Interaction volume radius: 5 \u00c5
Interaction volume height: 10 \u00c5
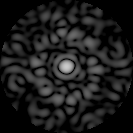
Disorder parameter: 0.8469